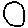
Label: circle